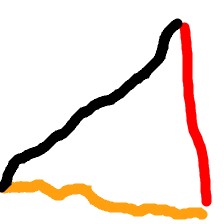
Shape: triangle